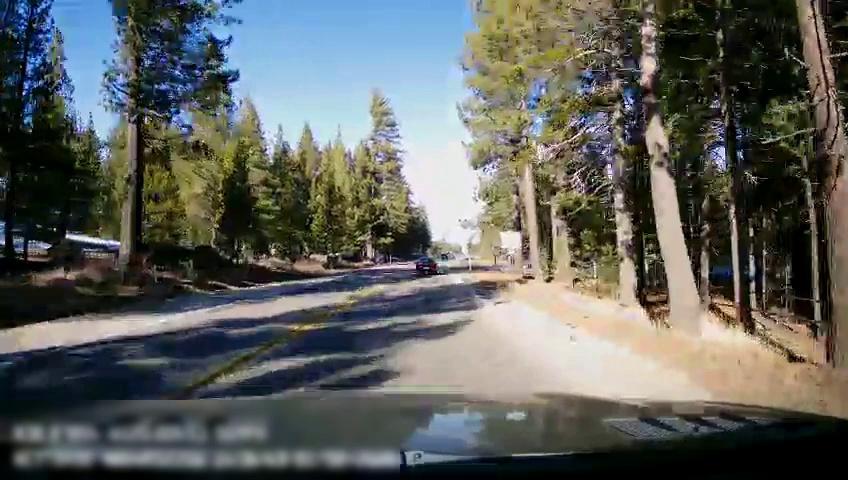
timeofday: Day
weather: Sunny
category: Drivable Space
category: Vehicles | Car
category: Lanes | Current Lane
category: Traffic | Signs